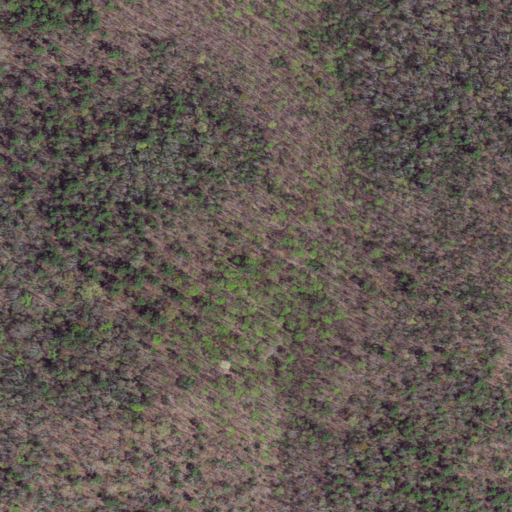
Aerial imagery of ridge(s) in Virginia named Lashley Ridge containing deciduous forest and mixed forest